Question: Is there a way to make a WebBrowser Control auto size the full web page?
Like this:

'''
Public Class Form1
Private Sub Form1_Load(ByVal sender As System.Object, ByVal e As System.EventArgs) Handles MyBase.Load
Me.Text = "Web Browser"
End Sub
Private Sub Button1_Click(ByVal sender As System.Object, ByVal e As System.EventArgs) Handles Button1.Click
WebBrowser1.Navigate(TextBox1.Text)
End Sub
Private Sub Button2_Click(ByVal sender As System.Object, ByVal e As System.EventArgs) Handles Button2.Click
WebBrowser1.GoBack()
End Sub
Private Sub Button5_Click(ByVal sender As System.Object, ByVal e As System.EventArgs) Handles Button5.Click
WebBrowser1.GoForward()
End Sub
Private Sub Button3_Click(ByVal sender As System.Object, ByVal e As System.EventArgs) Handles Button3.Click
WebBrowser1.Refresh()
End Sub
Private Sub Button4_Click(ByVal sender As System.Object, ByVal e As System.EventArgs) Handles Button4.Click
WebBrowser1.Navigate("http://www.google.pt")
End Sub
End Class
'''
I just have that code...
where i should put the code?
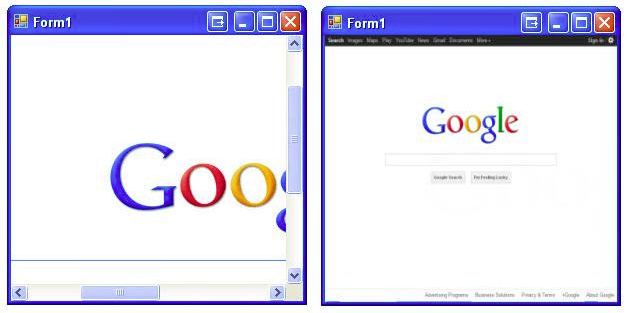
Answer: - 'TimerControl''form'- and rest is given belowPublic Class Form1'''
Dim pswaHeight As Object
Dim pswaWidth As Object
Dim pswaHeightInt As Integer
Dim pswaWidthInt As Integer
Private Enum Exec
OLECMDID_OPTICAL_ZOOM = 63
End Enum
Private Enum execOpt
OLECMDEXECOPT_DODEFAULT = 0
OLECMDEXECOPT_PROMPTUSER = 1
OLECMDEXECOPT_DONTPROMPTUSER = 2
OLECMDEXECOPT_SHOWHELP = 3
End Enum
Private Sub Form1_Load(sender As Object, e As EventArgs) Handles MyBase.Load
pswaHeight = Screen.PrimaryScreen.WorkingArea.Height
pswaWidth = Screen.PrimaryScreen.WorkingArea.Width
pswaHeightInt = CInt(pswaHeight)
pswaWidthInt = CInt(pswaWidth)
Me.Text = "Web Browser"
End Sub
Private Sub WebBrowser1_DocumentCompleted(sender As Object, e As WebBrowserDocumentCompletedEventArgs) Handles WebBrowser1.DocumentCompleted
Timer1.Start()
End Sub
Private Sub Timer1_Tick(sender As Object, e As EventArgs) Handles Timer1.Tick
If WebBrowser1.Width > Math.Round(pswaWidthInt / 5.6) And WebBrowser1.Width < Math.Round(pswaWidthInt / 2.97) Or WebBrowser1.Height > Math.Round(pswaHeightInt / 3.0) And WebBrowser1.Height < Math.Round(pswaHeightInt / 2.4) Then
Try
Dim Res As Object = Nothing
Dim MyWeb As Object
MyWeb = Me.WebBrowser1.ActiveXInstance
MyWeb.ExecWB(Exec.OLECMDID_OPTICAL_ZOOM, execOpt.OLECMDEXECOPT_PROMPTUSER, 40, IntPtr.Zero)
Catch ex As Exception
MsgBox(ex.Message)
End Try
End If
If WebBrowser1.Width > Math.Round(pswaWidthInt / 2.97) And WebBrowser1.Width < Math.Round(pswaWidthInt / 2.58) Or WebBrowser1.Height > Math.Round(pswaHeightInt / 2.4) And WebBrowser1.Height < Math.Round(pswaHeightInt / 2.13) Then
Try
Dim Res As Object = Nothing
Dim MyWeb As Object
MyWeb = Me.WebBrowser1.ActiveXInstance
MyWeb.ExecWB(Exec.OLECMDID_OPTICAL_ZOOM, execOpt.OLECMDEXECOPT_PROMPTUSER, 50, IntPtr.Zero)
Catch ex As Exception
MsgBox(ex.Message)
End Try
End If
If WebBrowser1.Width > Math.Round(pswaWidthInt / 2.58) And WebBrowser1.Width < Math.Round(pswaWidthInt / 2.23) Or WebBrowser1.Height > Math.Round(pswaHeightInt / 2.13) And WebBrowser1.Height < Math.Round(pswaHeightInt / 1.85) Then
Try
Dim Res As Object = Nothing
Dim MyWeb As Object
MyWeb = Me.WebBrowser1.ActiveXInstance
MyWeb.ExecWB(Exec.OLECMDID_OPTICAL_ZOOM, execOpt.OLECMDEXECOPT_PROMPTUSER, 60, IntPtr.Zero)
Catch ex As Exception
MsgBox(ex.Message)
End Try
End If
If WebBrowser1.Width > Math.Round(pswaWidthInt / 2.23) And WebBrowser1.Width < Math.Round(pswaWidthInt / 1.89) Or WebBrowser1.Height > Math.Round(pswaHeightInt / 1.85) And WebBrowser1.Height < Math.Round(pswaHeightInt / 1.64) Then
Try
Dim Res As Object = Nothing
Dim MyWeb As Object
MyWeb = Me.WebBrowser1.ActiveXInstance
MyWeb.ExecWB(Exec.OLECMDID_OPTICAL_ZOOM, execOpt.OLECMDEXECOPT_PROMPTUSER, 70, IntPtr.Zero)
Catch ex As Exception
MsgBox(ex.Message)
End Try
End If
If WebBrowser1.Width > Math.Round(pswaWidthInt / 1.89) And WebBrowser1.Width < Math.Round(pswaWidthInt / 1.6) Or WebBrowser1.Height > Math.Round(pswaHeightInt / 1.64) And WebBrowser1.Height < Math.Round(pswaHeightInt / 1.53) Then
Try
Dim Res As Object = Nothing
Dim MyWeb As Object
MyWeb = Me.WebBrowser1.ActiveXInstance
MyWeb.ExecWB(Exec.OLECMDID_OPTICAL_ZOOM, execOpt.OLECMDEXECOPT_PROMPTUSER, 80, IntPtr.Zero)
Catch ex As Exception
MsgBox(ex.Message)
End Try
End If
If WebBrowser1.Width > Math.Round(pswaWidthInt / 1.6) And WebBrowser1.Width < Math.Round(pswaWidthInt / 1.2) Or WebBrowser1.Height > Math.Round(pswaHeightInt / 1.53) And WebBrowser1.Height < Math.Round(pswaHeightInt / 1.16) Then
Try
Dim Res As Object = Nothing
Dim MyWeb As Object
MyWeb = Me.WebBrowser1.ActiveXInstance
MyWeb.ExecWB(Exec.OLECMDID_OPTICAL_ZOOM, execOpt.OLECMDEXECOPT_PROMPTUSER, 90, IntPtr.Zero)
Catch ex As Exception
MsgBox(ex.Message)
End Try
End If
If WebBrowser1.Width > Math.Round(pswaWidthInt / 1.2) AndAlso WebBrowser1.Height > Math.Round(pswaHeightInt / 1.16) Then
Try
Dim Res As Object = Nothing
Dim MyWeb As Object
MyWeb = Me.WebBrowser1.ActiveXInstance
MyWeb.ExecWB(Exec.OLECMDID_OPTICAL_ZOOM, execOpt.OLECMDEXECOPT_PROMPTUSER, 100, IntPtr.Zero)
Catch ex As Exception
MsgBox(ex.Message)
End Try
End If
End Sub
Private Sub Button1_Click(ByVal sender As System.Object, ByVal e As System.EventArgs) Handles Button1.Click
WebBrowser1.Navigate(TextBox1.Text)
End Sub
Private Sub Button2_Click(ByVal sender As System.Object, ByVal e As System.EventArgs) Handles Button2.Click
WebBrowser1.GoBack()
End Sub
Private Sub Button5_Click(ByVal sender As System.Object, ByVal e As System.EventArgs) Handles Button5.Click
WebBrowser1.GoForward()
End Sub
Private Sub Button3_Click(ByVal sender As System.Object, ByVal e As System.EventArgs) Handles Button3.Click
WebBrowser1.Refresh()
End Sub
Private Sub Button4_Click(ByVal sender As System.Object, ByVal e As System.EventArgs) Handles Button4.Click
WebBrowser1.Navigate("http://www.google.pt")
End Sub
End Class
'''